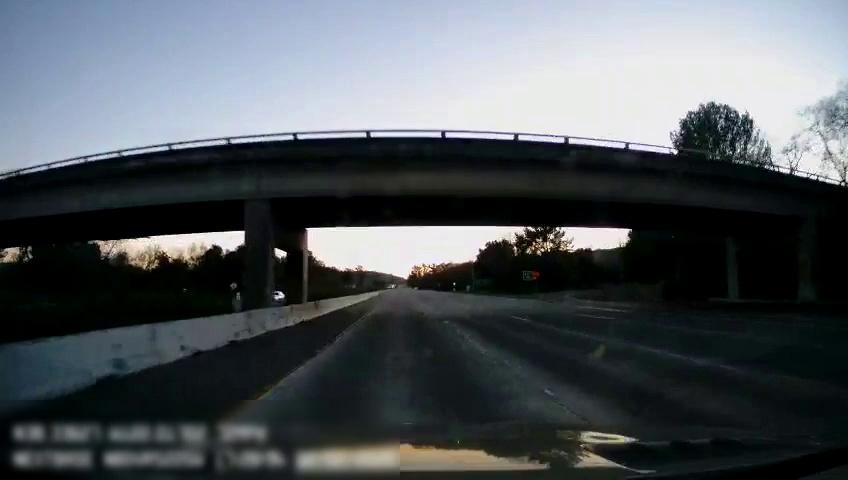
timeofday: Day
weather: Cloudy
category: Drivable Space
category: Vehicles | Car
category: Lanes | Current Lane
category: Lanes | Current Lane
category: Lanes | Alternate Lane
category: Lanes | Alternate Lane
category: Lanes | Alternate Lane
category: Traffic | Signs